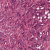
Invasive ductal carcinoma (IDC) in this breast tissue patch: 1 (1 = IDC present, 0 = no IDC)